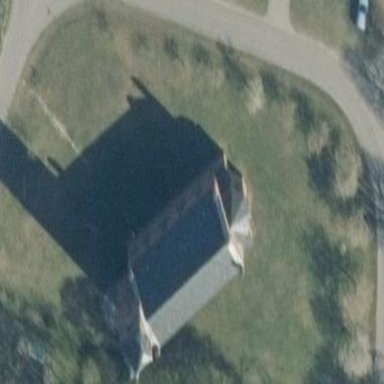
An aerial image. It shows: Church which is place of worship.